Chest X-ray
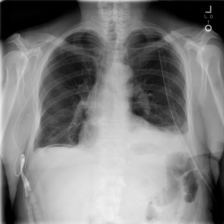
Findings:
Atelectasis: negative
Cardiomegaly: negative
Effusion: positive
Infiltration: negative
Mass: negative
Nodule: negative
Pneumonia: negative
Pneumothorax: positive
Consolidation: negative
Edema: negative
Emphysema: negative
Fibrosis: negative
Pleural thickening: negative
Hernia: negative